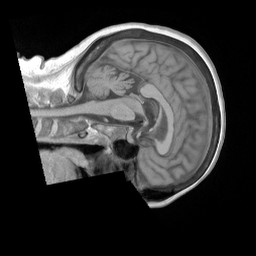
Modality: T1w
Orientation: sagittal
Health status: ill
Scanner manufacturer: siemens
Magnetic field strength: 3 T
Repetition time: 0.4 s
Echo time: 0.00272 s